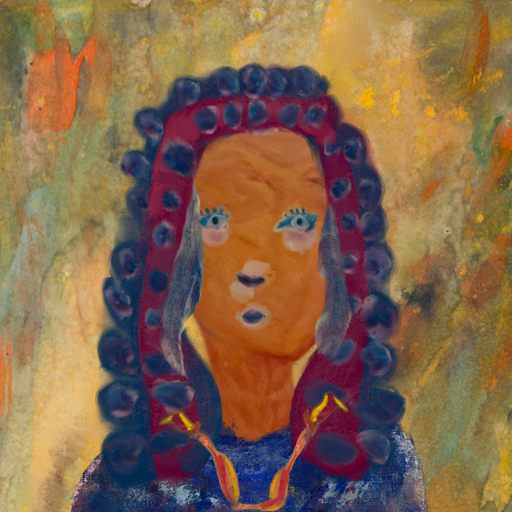
Background: Comrade, Head And Neck Front: Pious_Lady, Face Front: Hill_Girl, Bust: Irani, Hair Front: Hill_Girl, Head Accessory: Blank, Second Necklace: Gypsy_Mother_1, Necklace: Blank, Baby: Blank